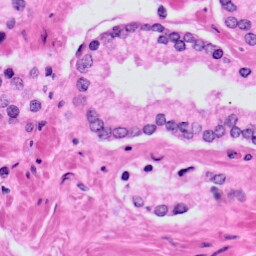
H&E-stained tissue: Prostate